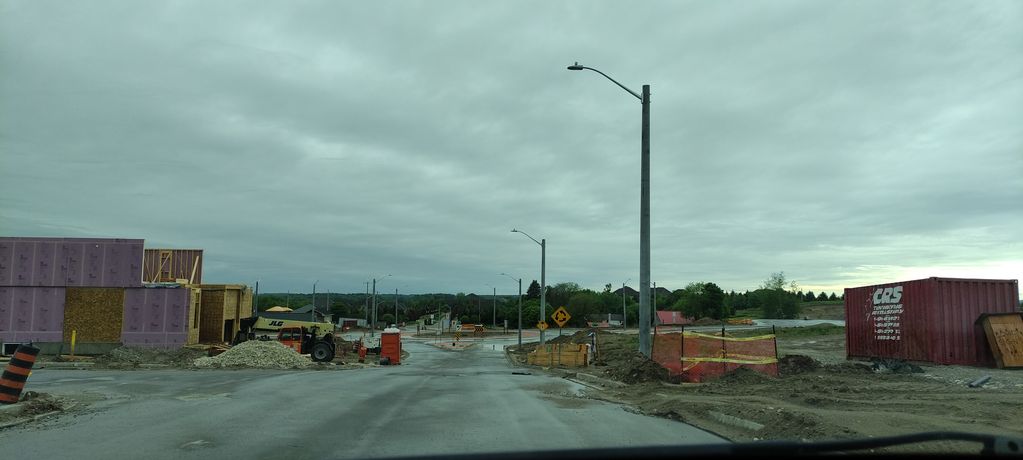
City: kitchener-waterloo